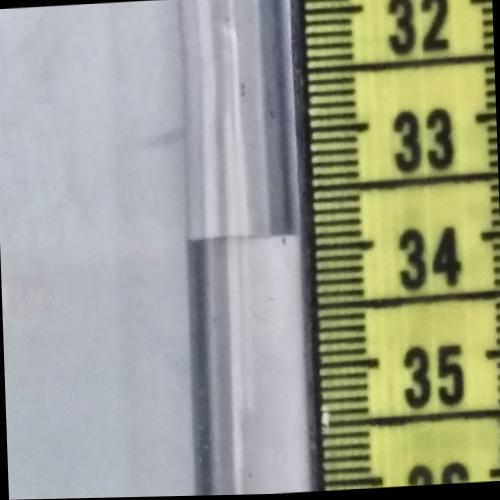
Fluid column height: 33.9 cm